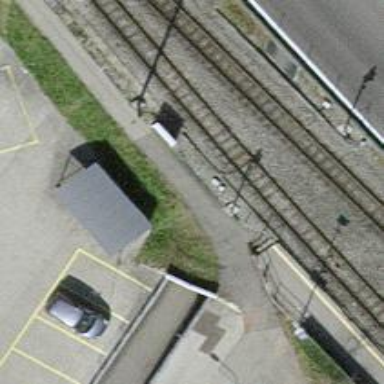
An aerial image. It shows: Public surveillance system is in place.